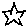
Label: star